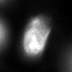
Tissue sample: colon
Magnification: 2.5x
Cell type: Stem and progenitor cells
Senescence state: senescent